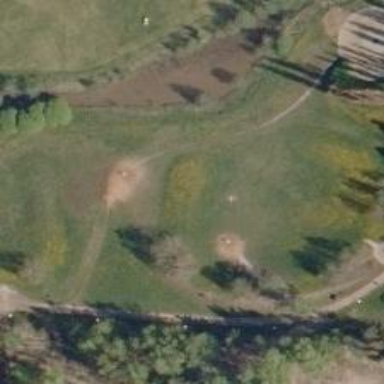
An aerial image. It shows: Disc golf basket.